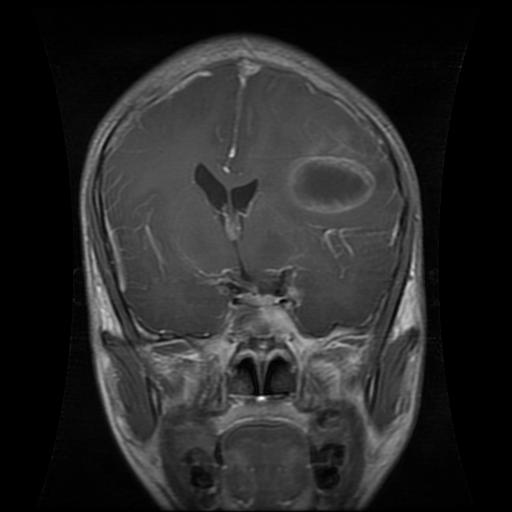
Label: glioma